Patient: sex M, age 50
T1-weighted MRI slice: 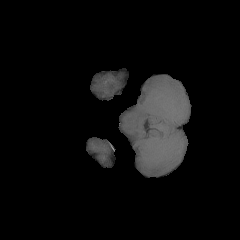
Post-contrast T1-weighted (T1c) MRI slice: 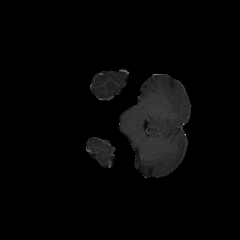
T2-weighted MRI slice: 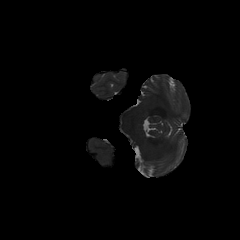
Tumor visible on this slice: no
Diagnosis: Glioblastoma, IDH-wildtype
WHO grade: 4